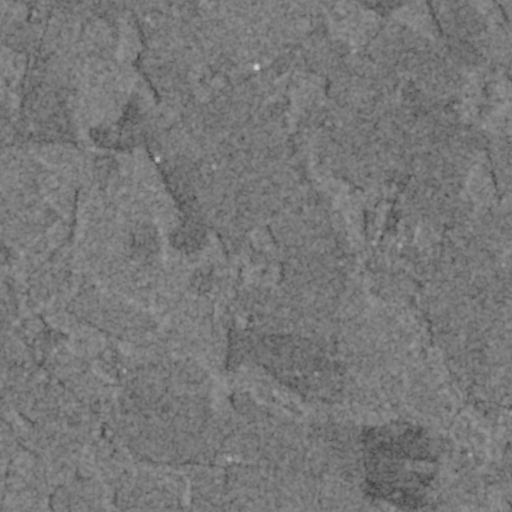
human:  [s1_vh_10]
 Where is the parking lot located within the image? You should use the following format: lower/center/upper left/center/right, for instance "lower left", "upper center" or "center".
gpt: The parking lot is located in the lower right of the image.
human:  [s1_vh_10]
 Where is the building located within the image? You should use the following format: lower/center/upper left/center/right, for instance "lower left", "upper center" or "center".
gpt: The building is located in the lower right of the image.
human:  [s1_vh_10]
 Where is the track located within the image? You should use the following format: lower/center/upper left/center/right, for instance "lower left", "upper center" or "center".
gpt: There is no track in the image.

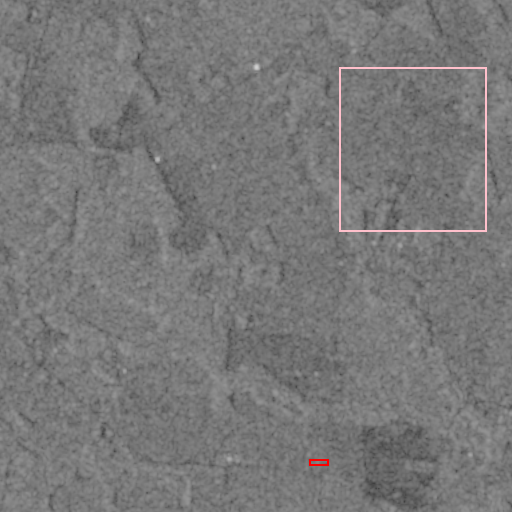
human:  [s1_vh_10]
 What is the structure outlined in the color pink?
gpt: The structure outlined in pink is a crop field.
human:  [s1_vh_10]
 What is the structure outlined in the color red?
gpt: The structure outlined in red is a building.
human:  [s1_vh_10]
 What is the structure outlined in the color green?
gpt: There is no green outline.